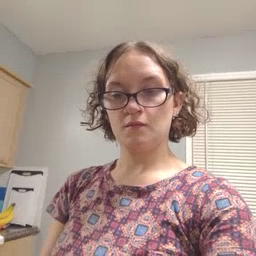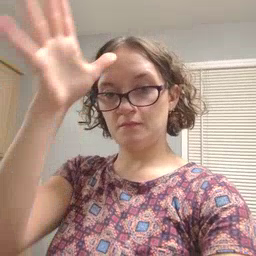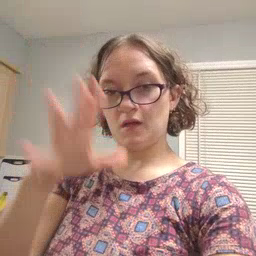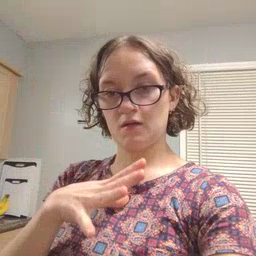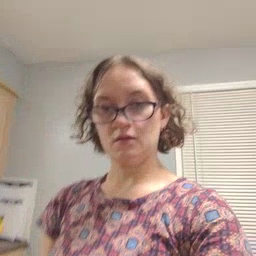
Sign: man